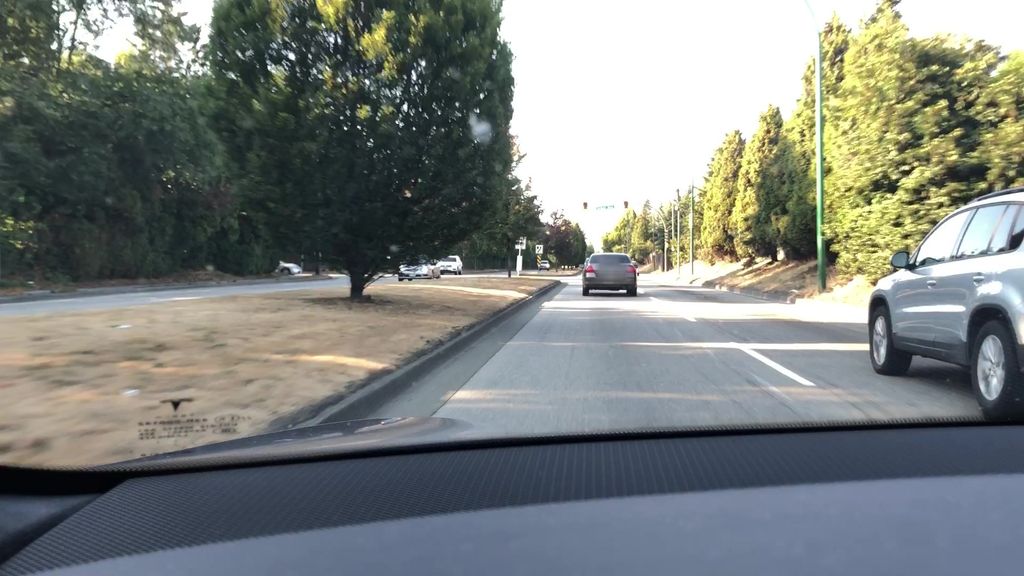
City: vancouver